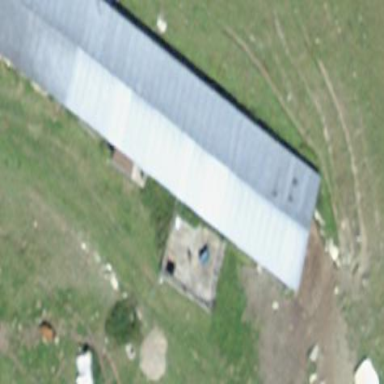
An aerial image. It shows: Cowshed building.